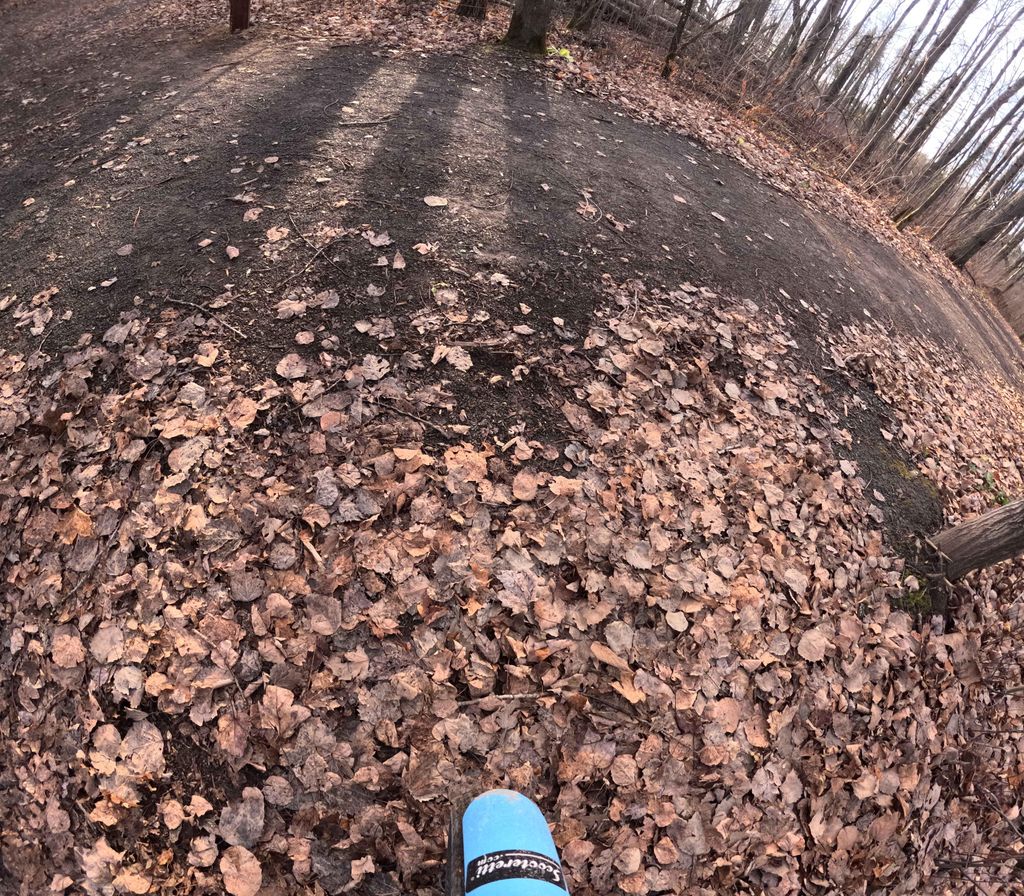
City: ottawa-gatineau